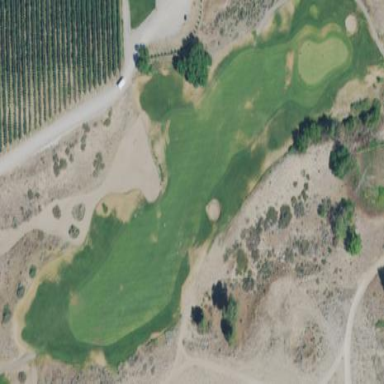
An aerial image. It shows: Rough grassy area used for golf.